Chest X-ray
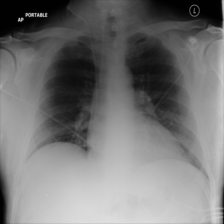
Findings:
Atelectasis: negative
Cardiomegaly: negative
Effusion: negative
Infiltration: negative
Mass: negative
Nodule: negative
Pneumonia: negative
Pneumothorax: negative
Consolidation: negative
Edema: negative
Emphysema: negative
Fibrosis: negative
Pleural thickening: negative
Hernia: negative